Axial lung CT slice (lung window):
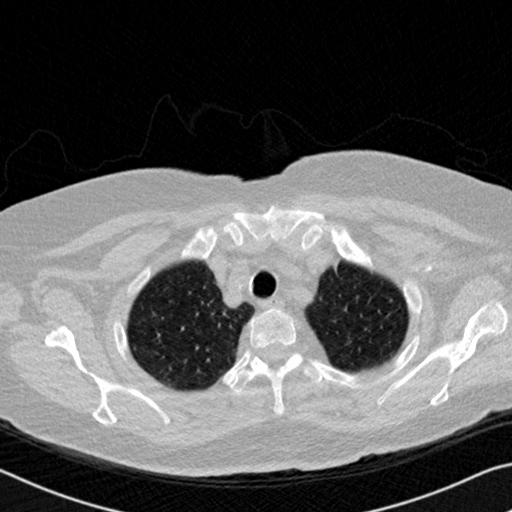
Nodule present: no